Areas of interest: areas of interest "Dongxing Building"
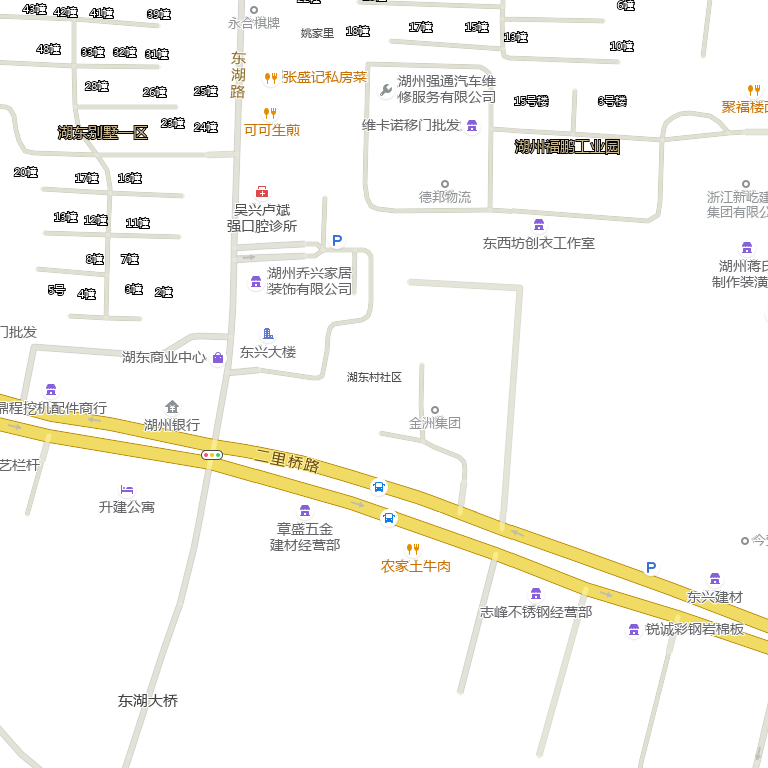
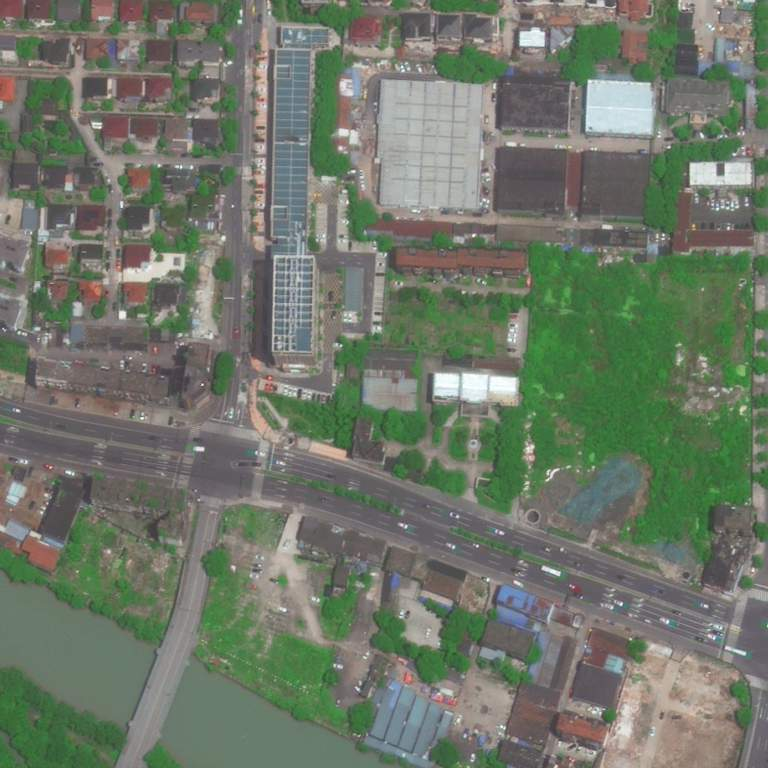